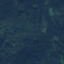
Land use / land cover: Forest